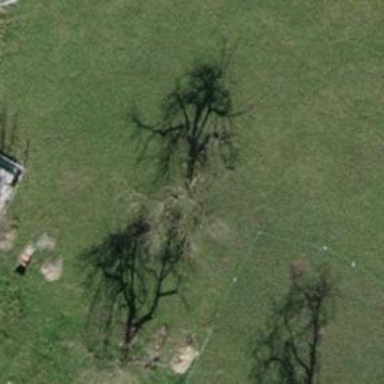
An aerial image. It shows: Beautiful tree in nature.